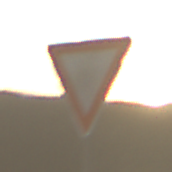
Verkehrszeichen: VorfahrtGewaehren
Umgebung: Outdoor, RoadRail
Tageszeit: SunriseSunset
Wetter: PartlyCloudy
Licht: Natural
Jahreszeit: NotSpecified
Kontrast: LowContrast